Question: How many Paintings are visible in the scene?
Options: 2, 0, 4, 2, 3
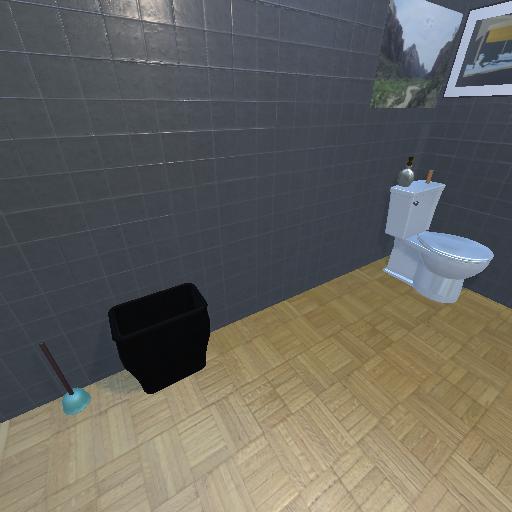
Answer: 2